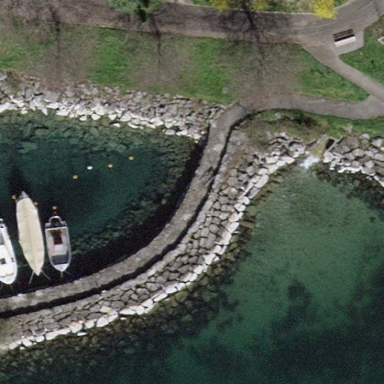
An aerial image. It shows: Breakwater made of rock.